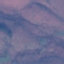
Land use / land cover: HerbaceousVegetation